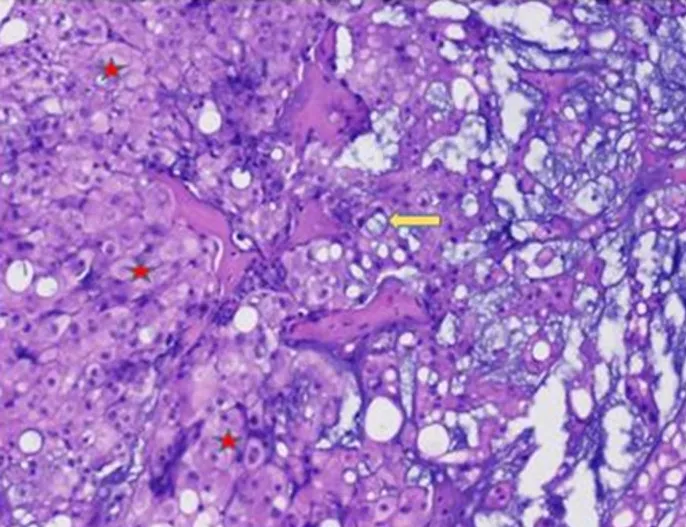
(HEx100) chondroid chordoma the tumor cells have abundant eosinophilic cytoplasm and prominent cytoplasmic borders (star). The characteristic physaliferous cells have vacuolated cytoplasm (arrow).
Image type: pathology (h&e)